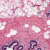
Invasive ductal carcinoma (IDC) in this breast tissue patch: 0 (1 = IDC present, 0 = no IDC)